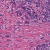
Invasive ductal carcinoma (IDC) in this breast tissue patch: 1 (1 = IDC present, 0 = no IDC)